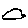
Label: cloud